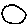
Label: moon